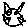
Label: cat